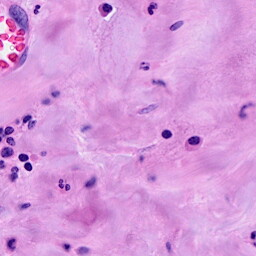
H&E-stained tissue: Breast